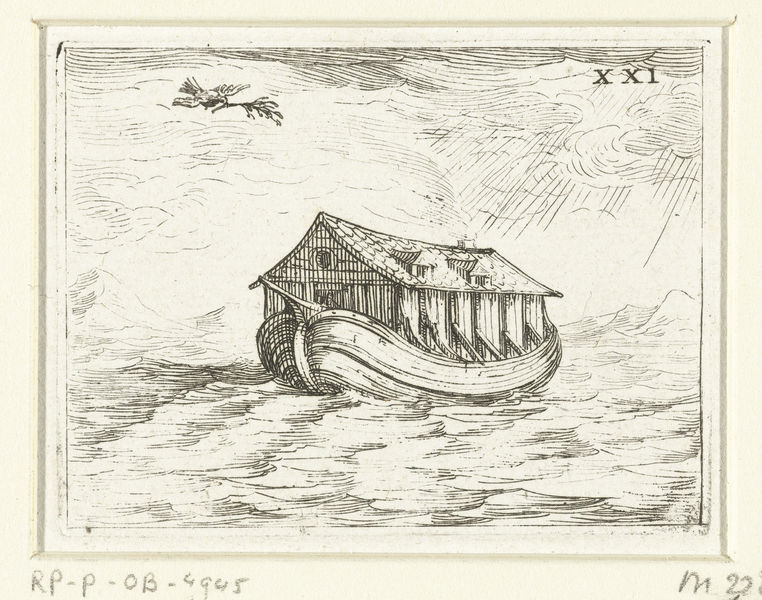
Titel: De ark van Noach
Künstler: Jacques Callot
Standort: Amsterdam
Institution: Rijksmuseum
Schlagwörter: berg, meer, vogel, wasser, wolken, see, zeichnung, haus, taube, hütte, schiff, wellen, wetter, regen, zweig, schwarz-weiß, arche, arche noah, noah, floß, hausboot, xxi